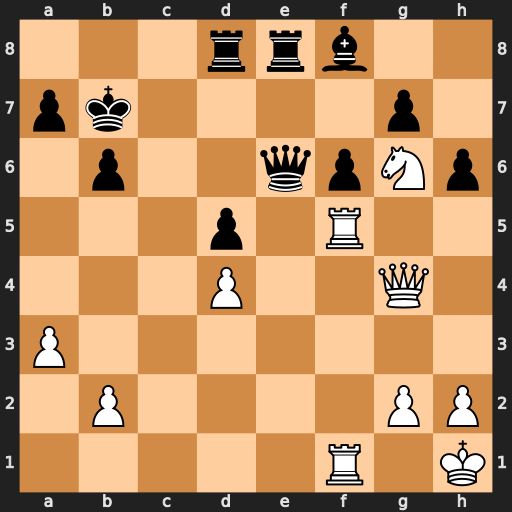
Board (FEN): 3rrb2/pk4p1/1p2qpNp/3p1R2/3P2Q1/P7/1P4PP/5R1K
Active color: w
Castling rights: -
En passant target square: -
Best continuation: Nxf8 Rxf8 Qxg7+